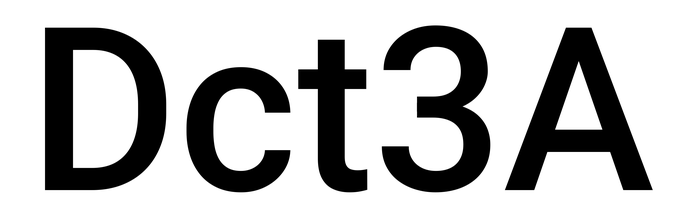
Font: Roboto_Medium